Brain MRI, t1w sequence, axial 2D slice.
Patient: age 41, sex M, weight 95 kg, height 1.95 m
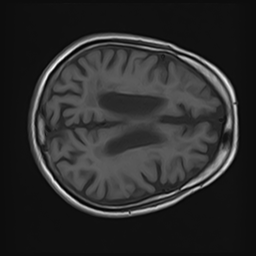